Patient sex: M
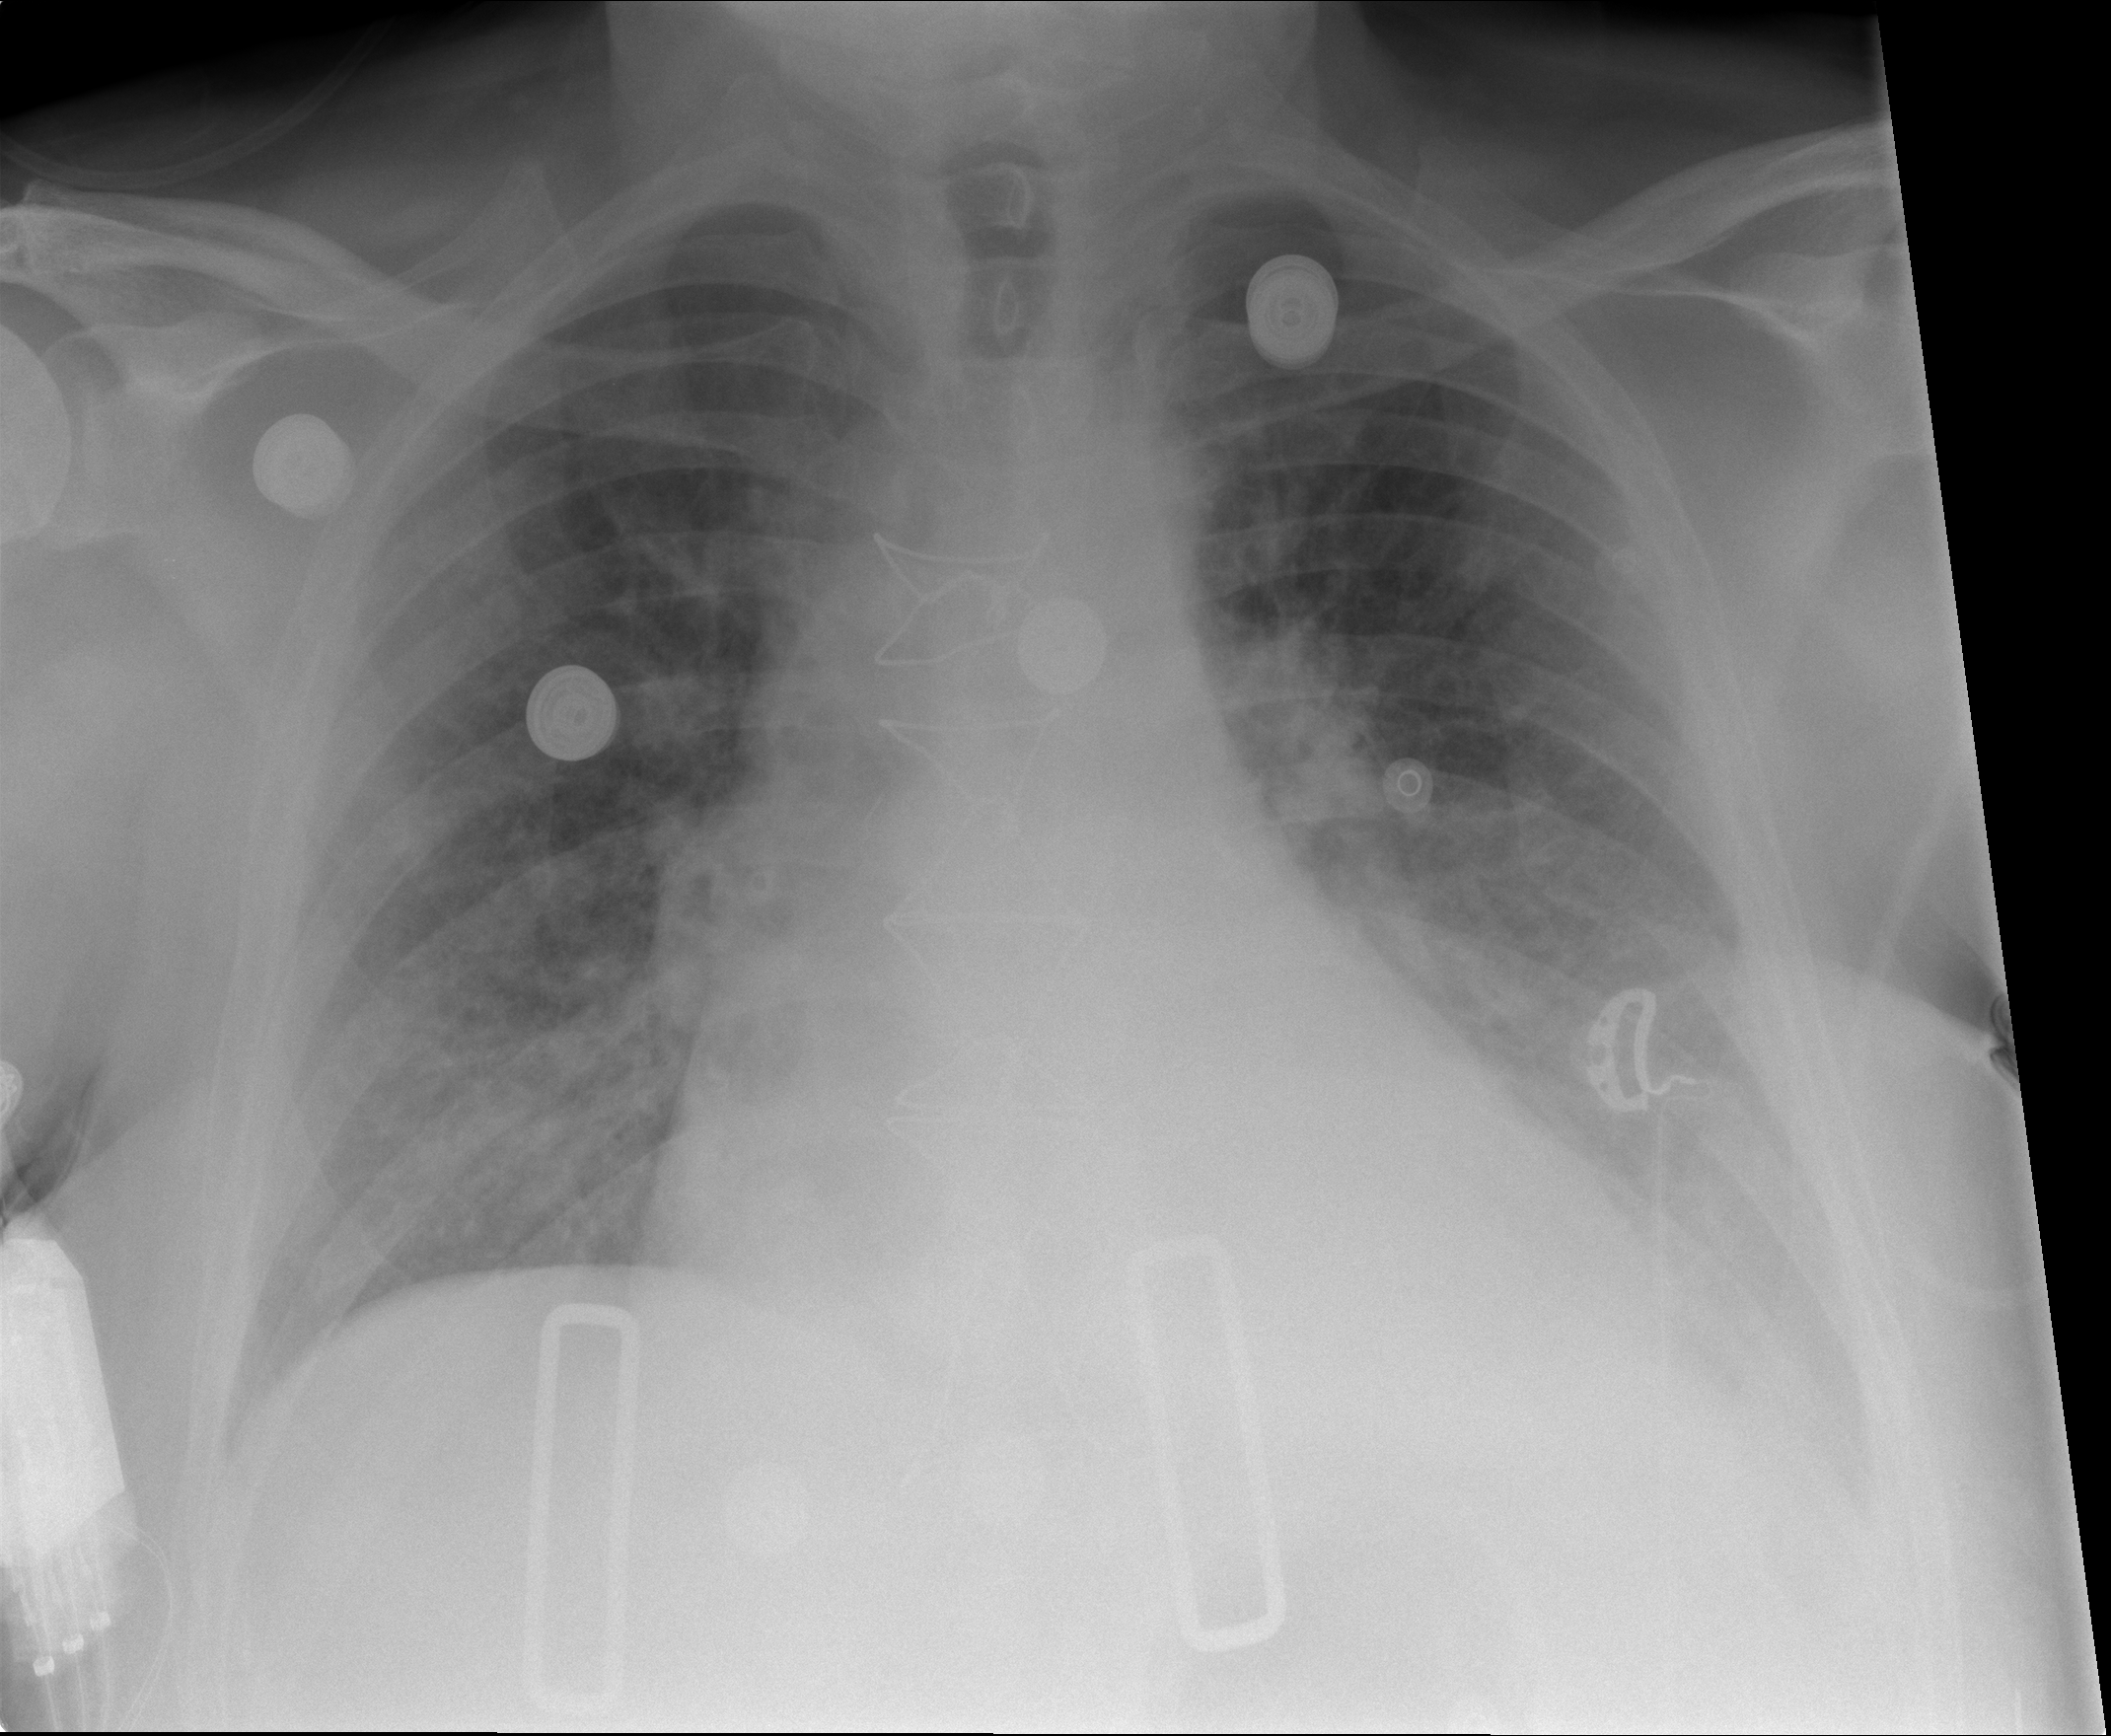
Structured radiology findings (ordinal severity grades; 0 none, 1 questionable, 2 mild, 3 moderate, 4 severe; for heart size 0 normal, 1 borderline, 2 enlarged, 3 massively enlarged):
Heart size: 2
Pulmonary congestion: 3
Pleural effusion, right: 0
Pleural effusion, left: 2
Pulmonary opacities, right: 1
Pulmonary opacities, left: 1
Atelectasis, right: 2
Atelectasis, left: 2